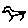
Label: bird